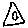
Label: triangle